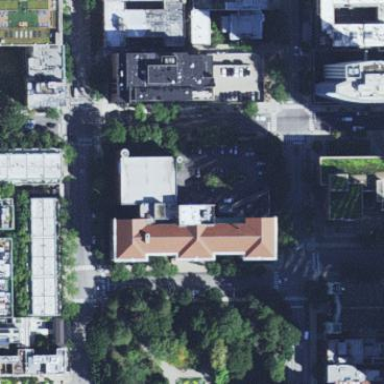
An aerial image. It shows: Building that serves as library.